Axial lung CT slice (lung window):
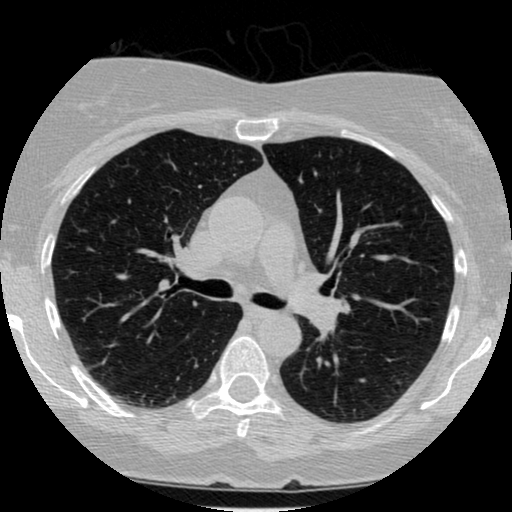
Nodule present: no